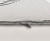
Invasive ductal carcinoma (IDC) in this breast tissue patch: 0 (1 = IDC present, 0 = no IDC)